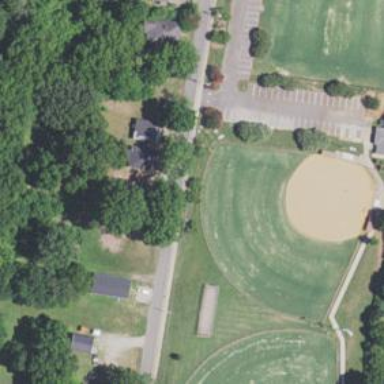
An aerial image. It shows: Baseball pitch for leisure land activities.